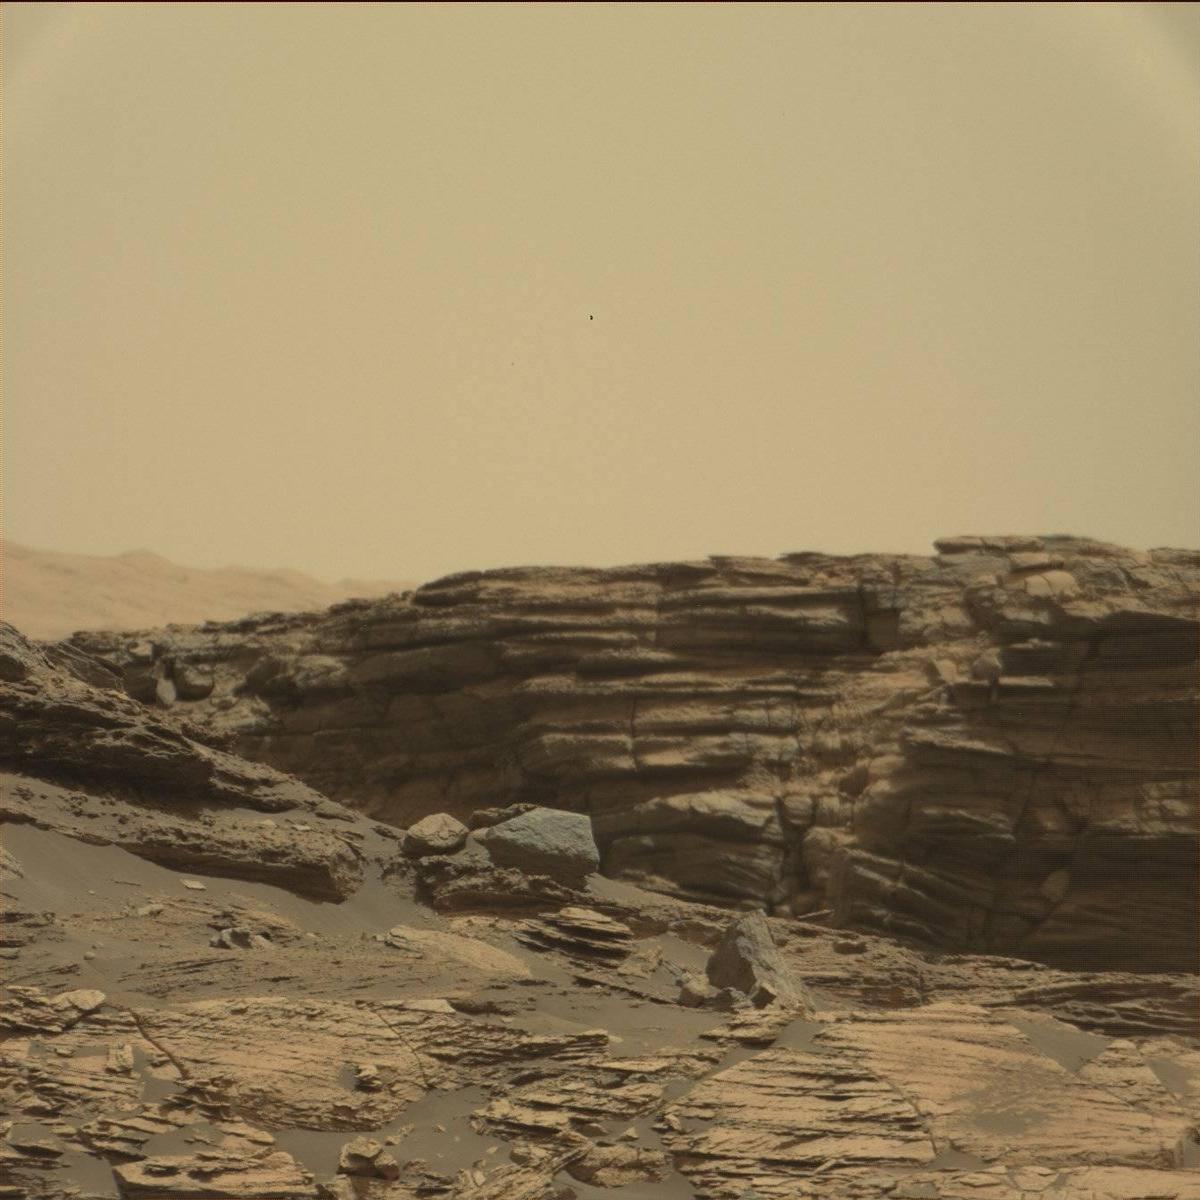
Terrain classes present: Bedrock, Ridge, Sand / Soil, Sky